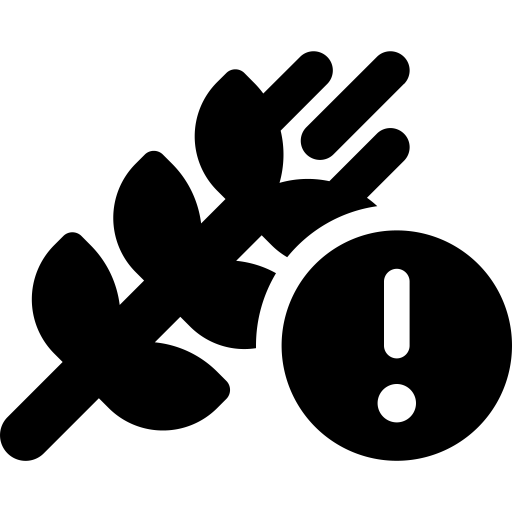
Tags: icon, FontAwesome, fa-icon, solid, wheat, awn, circle, exclamation